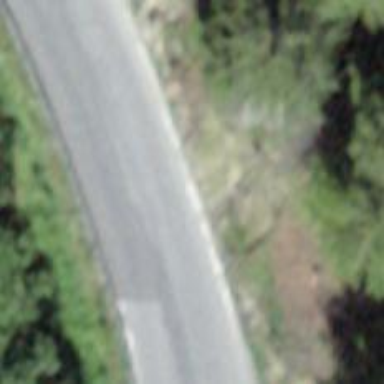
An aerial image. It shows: Tertiary road.